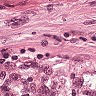
Metastatic tissue present: no